Question:
I want Siri to show me specific content in 'IntentViewController' of Siri on my specific Command. I have tried adding a '.plist' to '.lproj' but it didn't work for me.
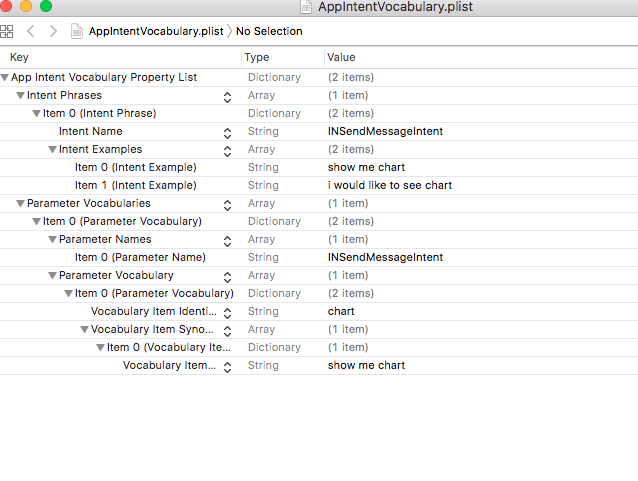
Answer: I could not understand what you want to do so I want to give an advice that you can't use outside of its capabilities. That means you should use some keywords for your custom sentences to make Siri understand your custom command for the INSendMessageIntent.
After you created the file, it needs to be send to the . You can achieve this by changing your iPhone Siri language to a different one that you know, then use a simple siri message process with that language.
Then again change it to the language you want.
Do this each time you change the AppIntentVocabulary.plist.